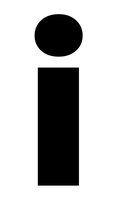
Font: Poppins-ExtraBold